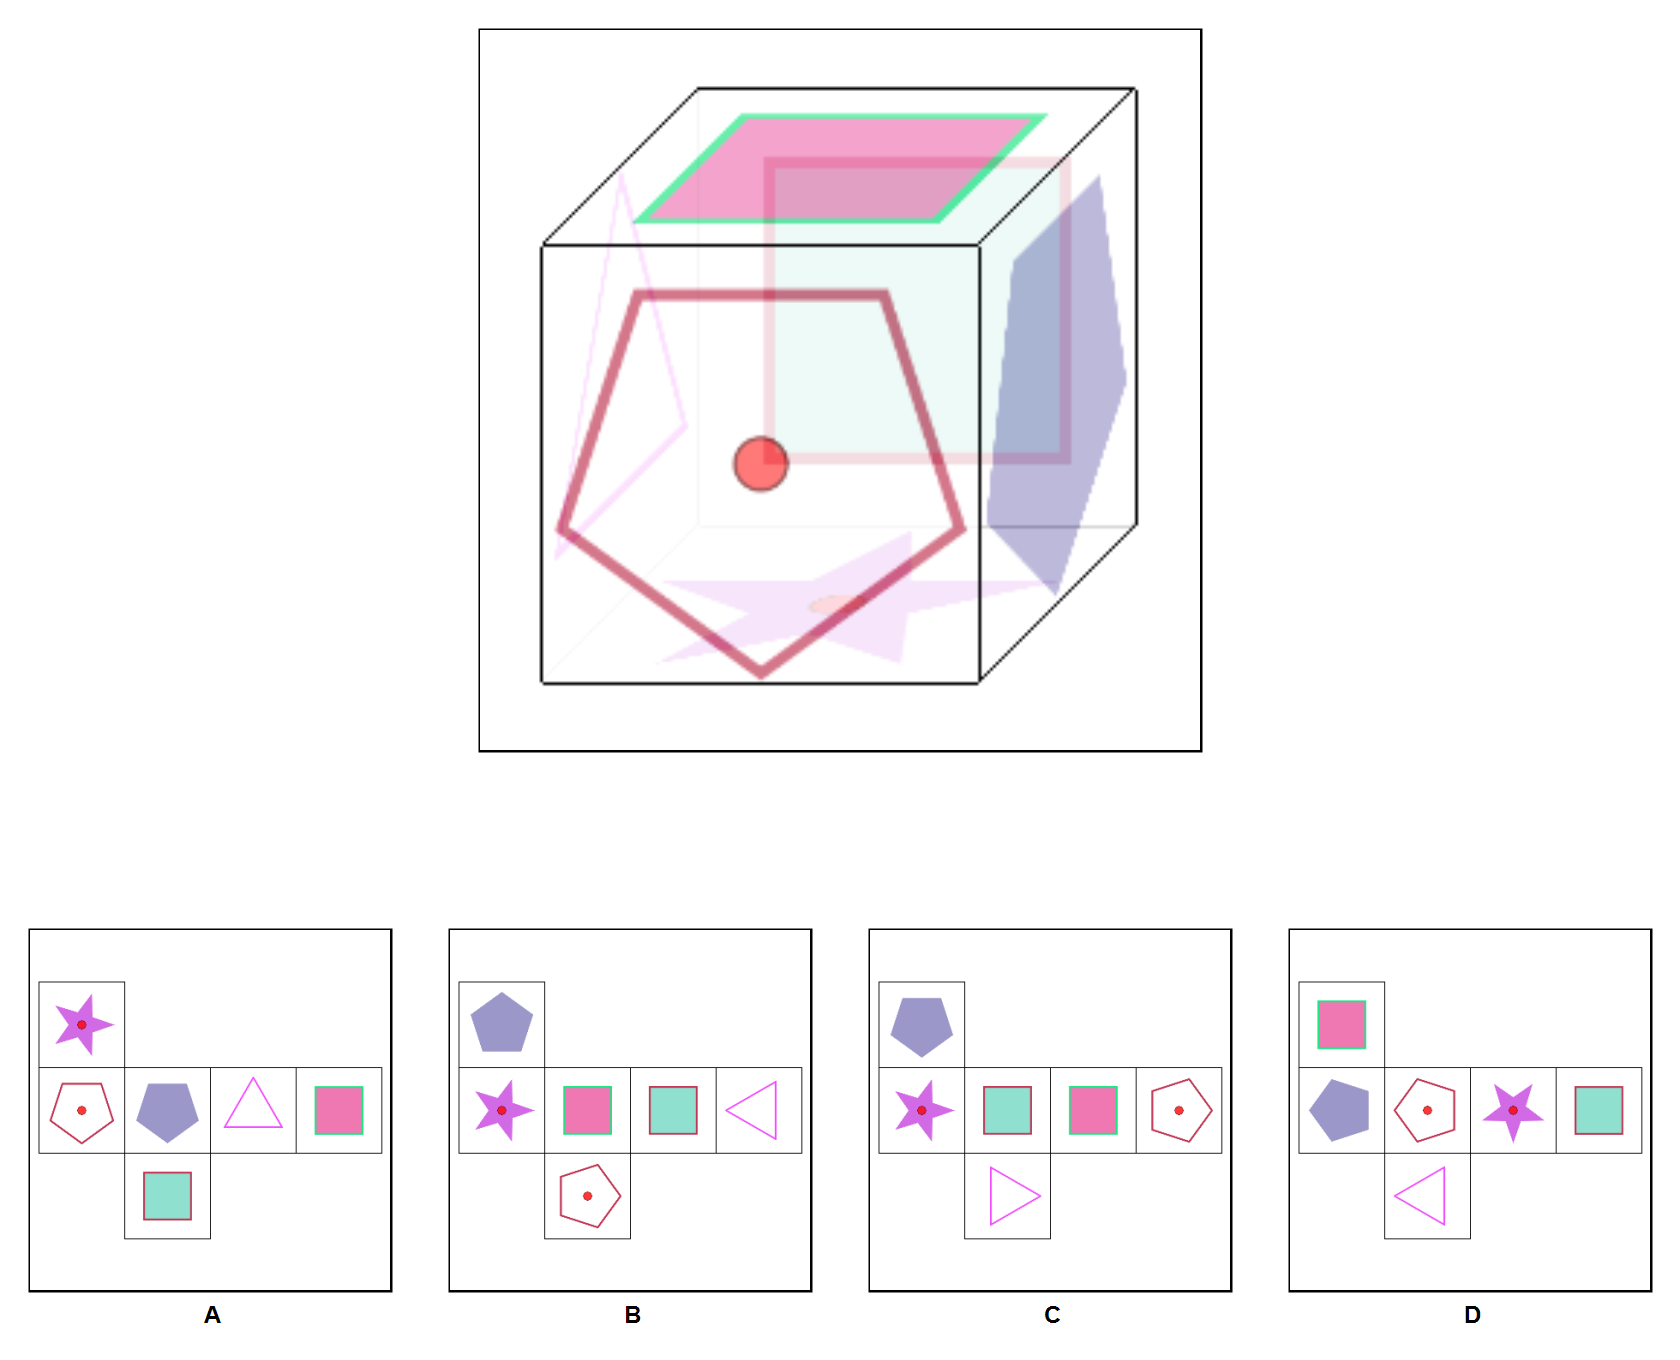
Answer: C